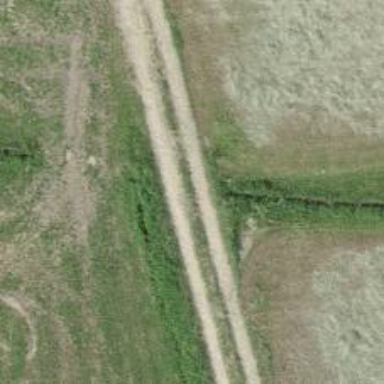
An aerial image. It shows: Compacted track road with grade3 tracktype.